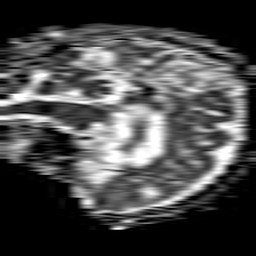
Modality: ADC
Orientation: sagittal
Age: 86
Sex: female
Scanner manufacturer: philips
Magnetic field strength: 1.5 T
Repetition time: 4.6 s
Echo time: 0.08631 s